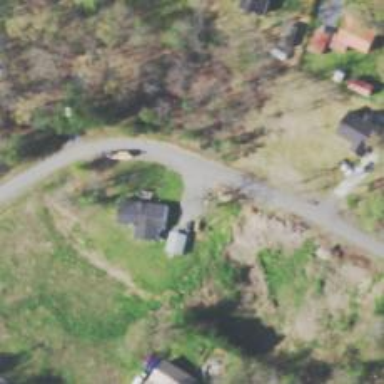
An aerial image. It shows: Driveway leading to service road.